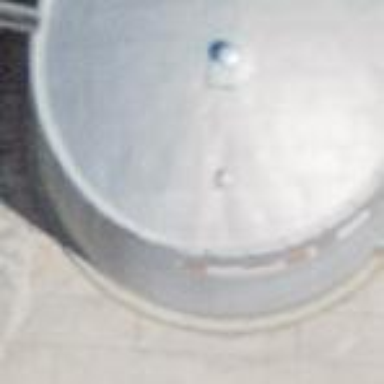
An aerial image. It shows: Storage tank that is man-made.